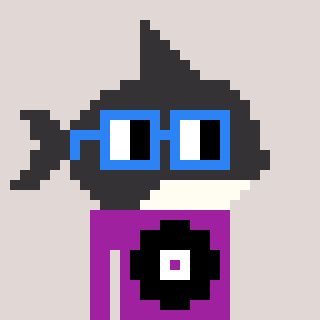
a pixel art character with square blue glasses, a orca-shaped head and a magenta-colored body on a warm background